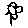
Label: flower